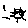
Label: sun